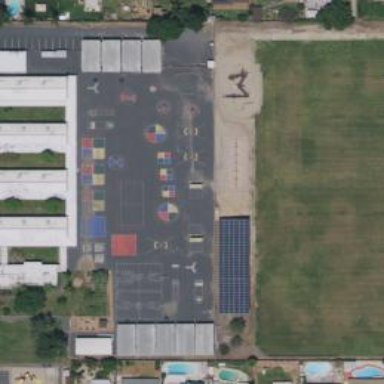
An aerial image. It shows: Asphalt schoolyard for leisure land.